Interaction volume radius: 5 \u00c5
Interaction volume height: 25 \u00c5
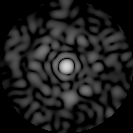
Disorder parameter: 0.8184